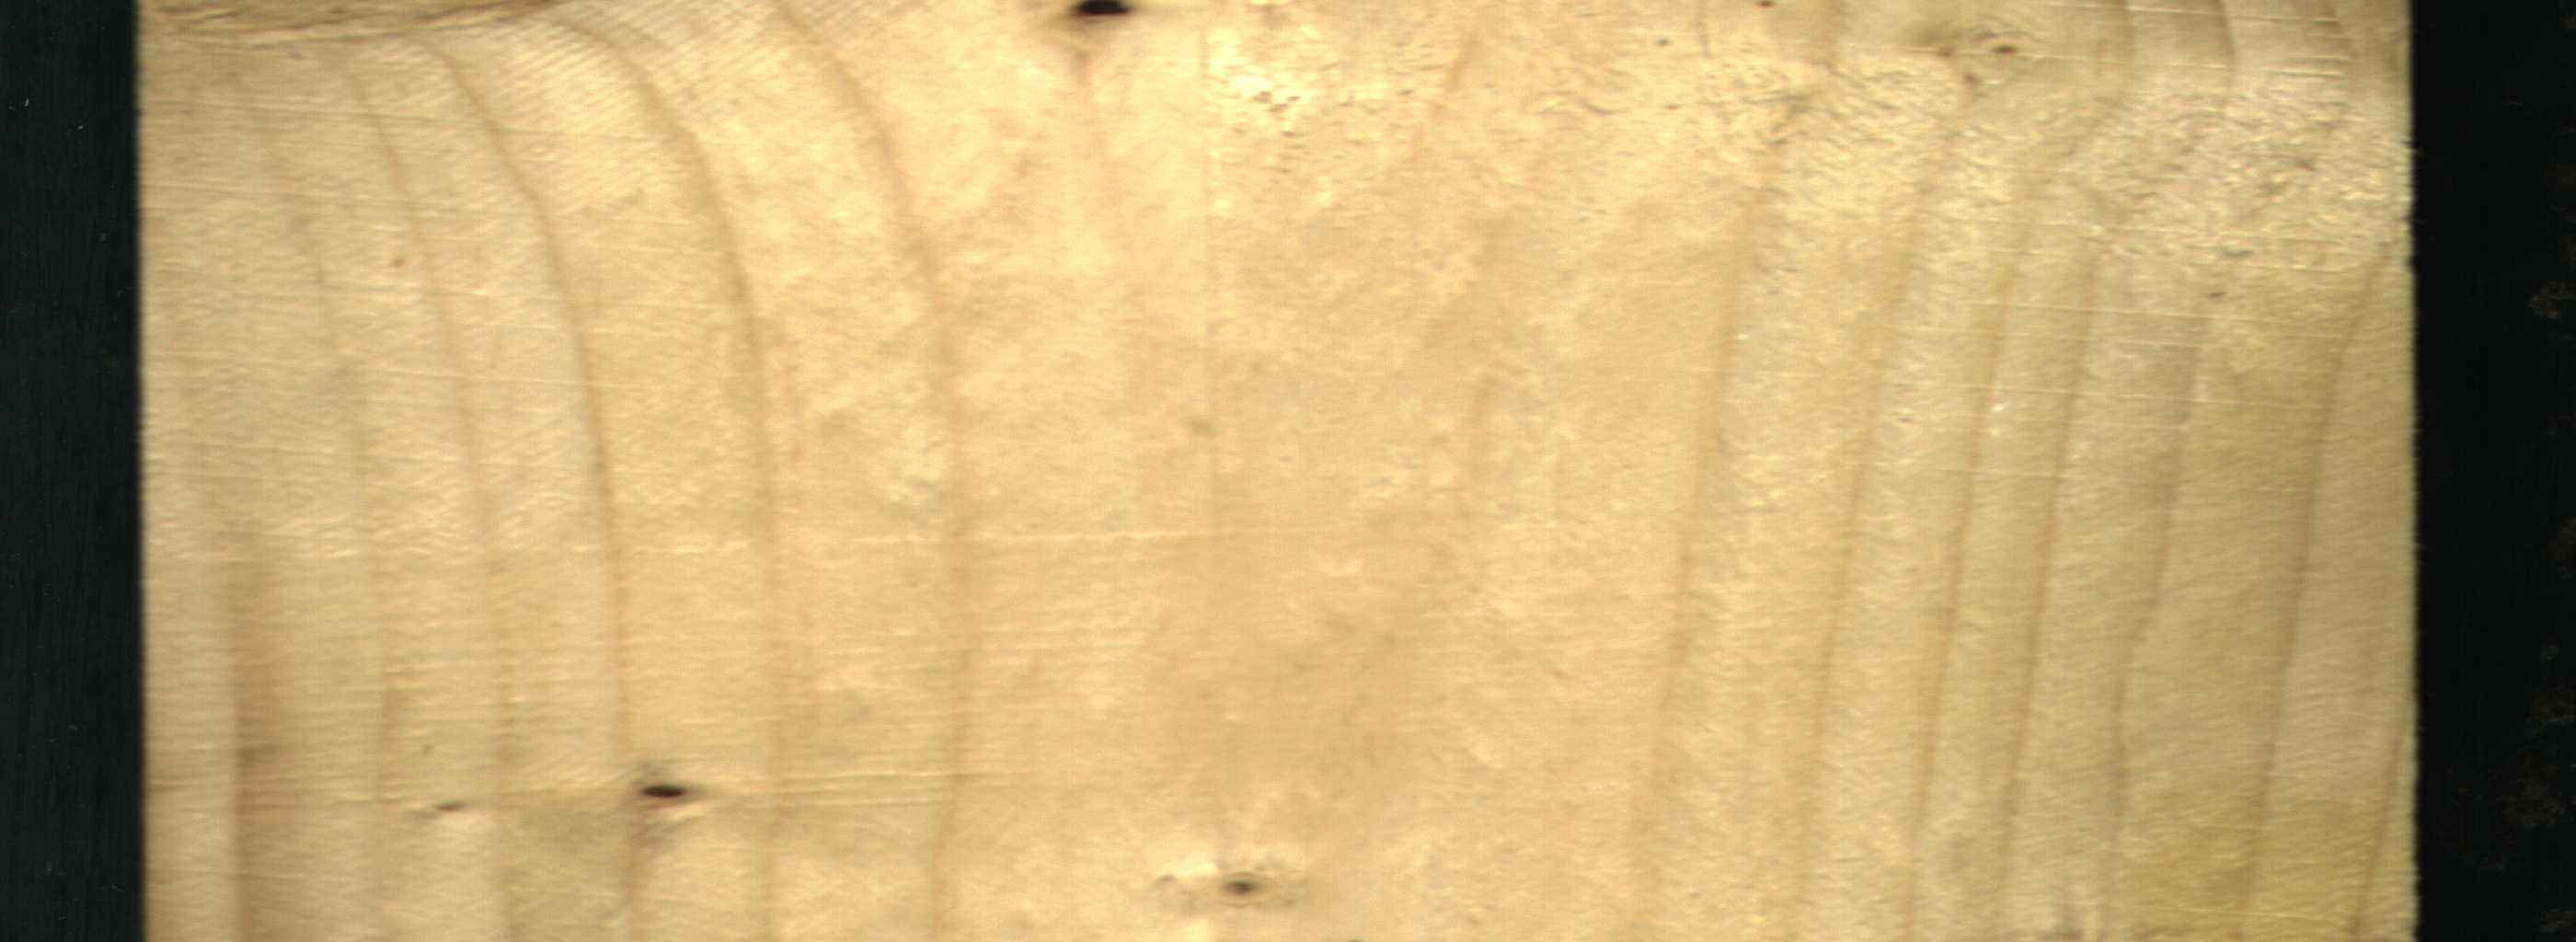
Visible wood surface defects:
Dead_Knot
Dead_Knot
Live_Knot